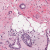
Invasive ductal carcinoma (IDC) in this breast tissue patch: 1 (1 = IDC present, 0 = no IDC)